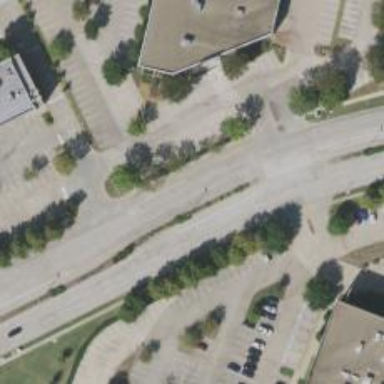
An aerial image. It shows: Secondary road with separate sidewalks.